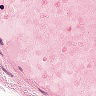
Metastatic tissue present: no